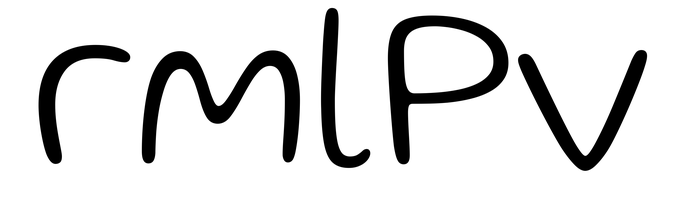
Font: Gluten_ExtraLight